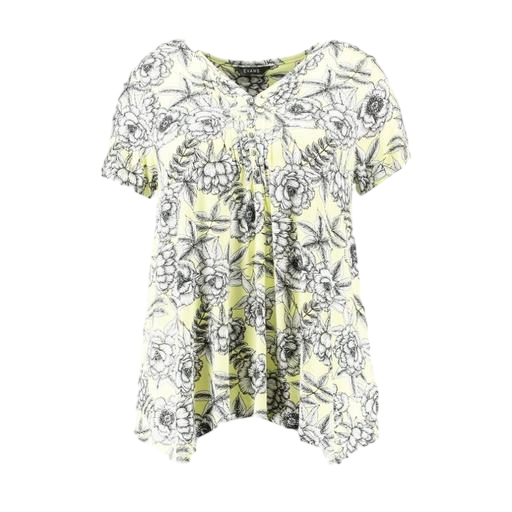
yellow floral-print top, multicolor floral-print t-shirt only macy, black plus size printed t-shirt only macy, white background